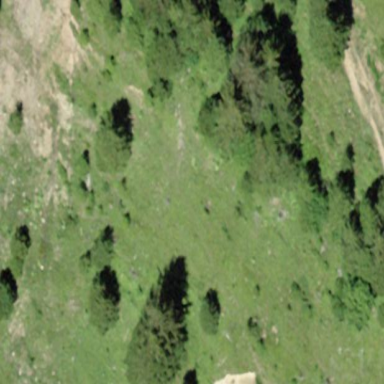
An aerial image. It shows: Forest area.